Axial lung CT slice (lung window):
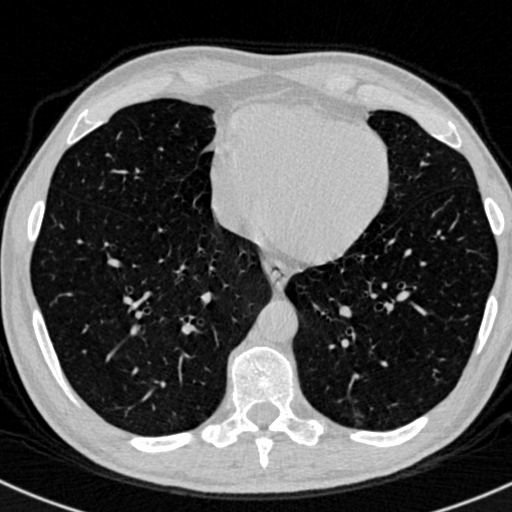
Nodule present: no